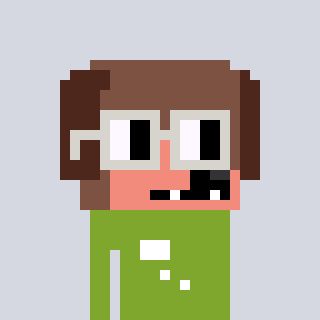
a pixel art character with square light gray glasses, a dog-shaped head and a slimegreen-colored body on a cool background